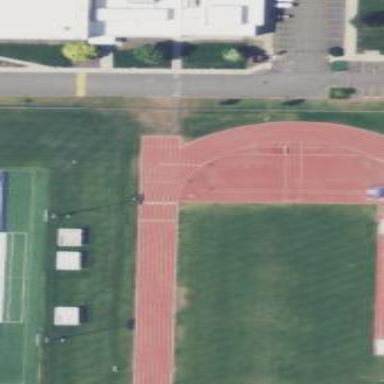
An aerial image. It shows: Track in leisure land.